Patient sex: M
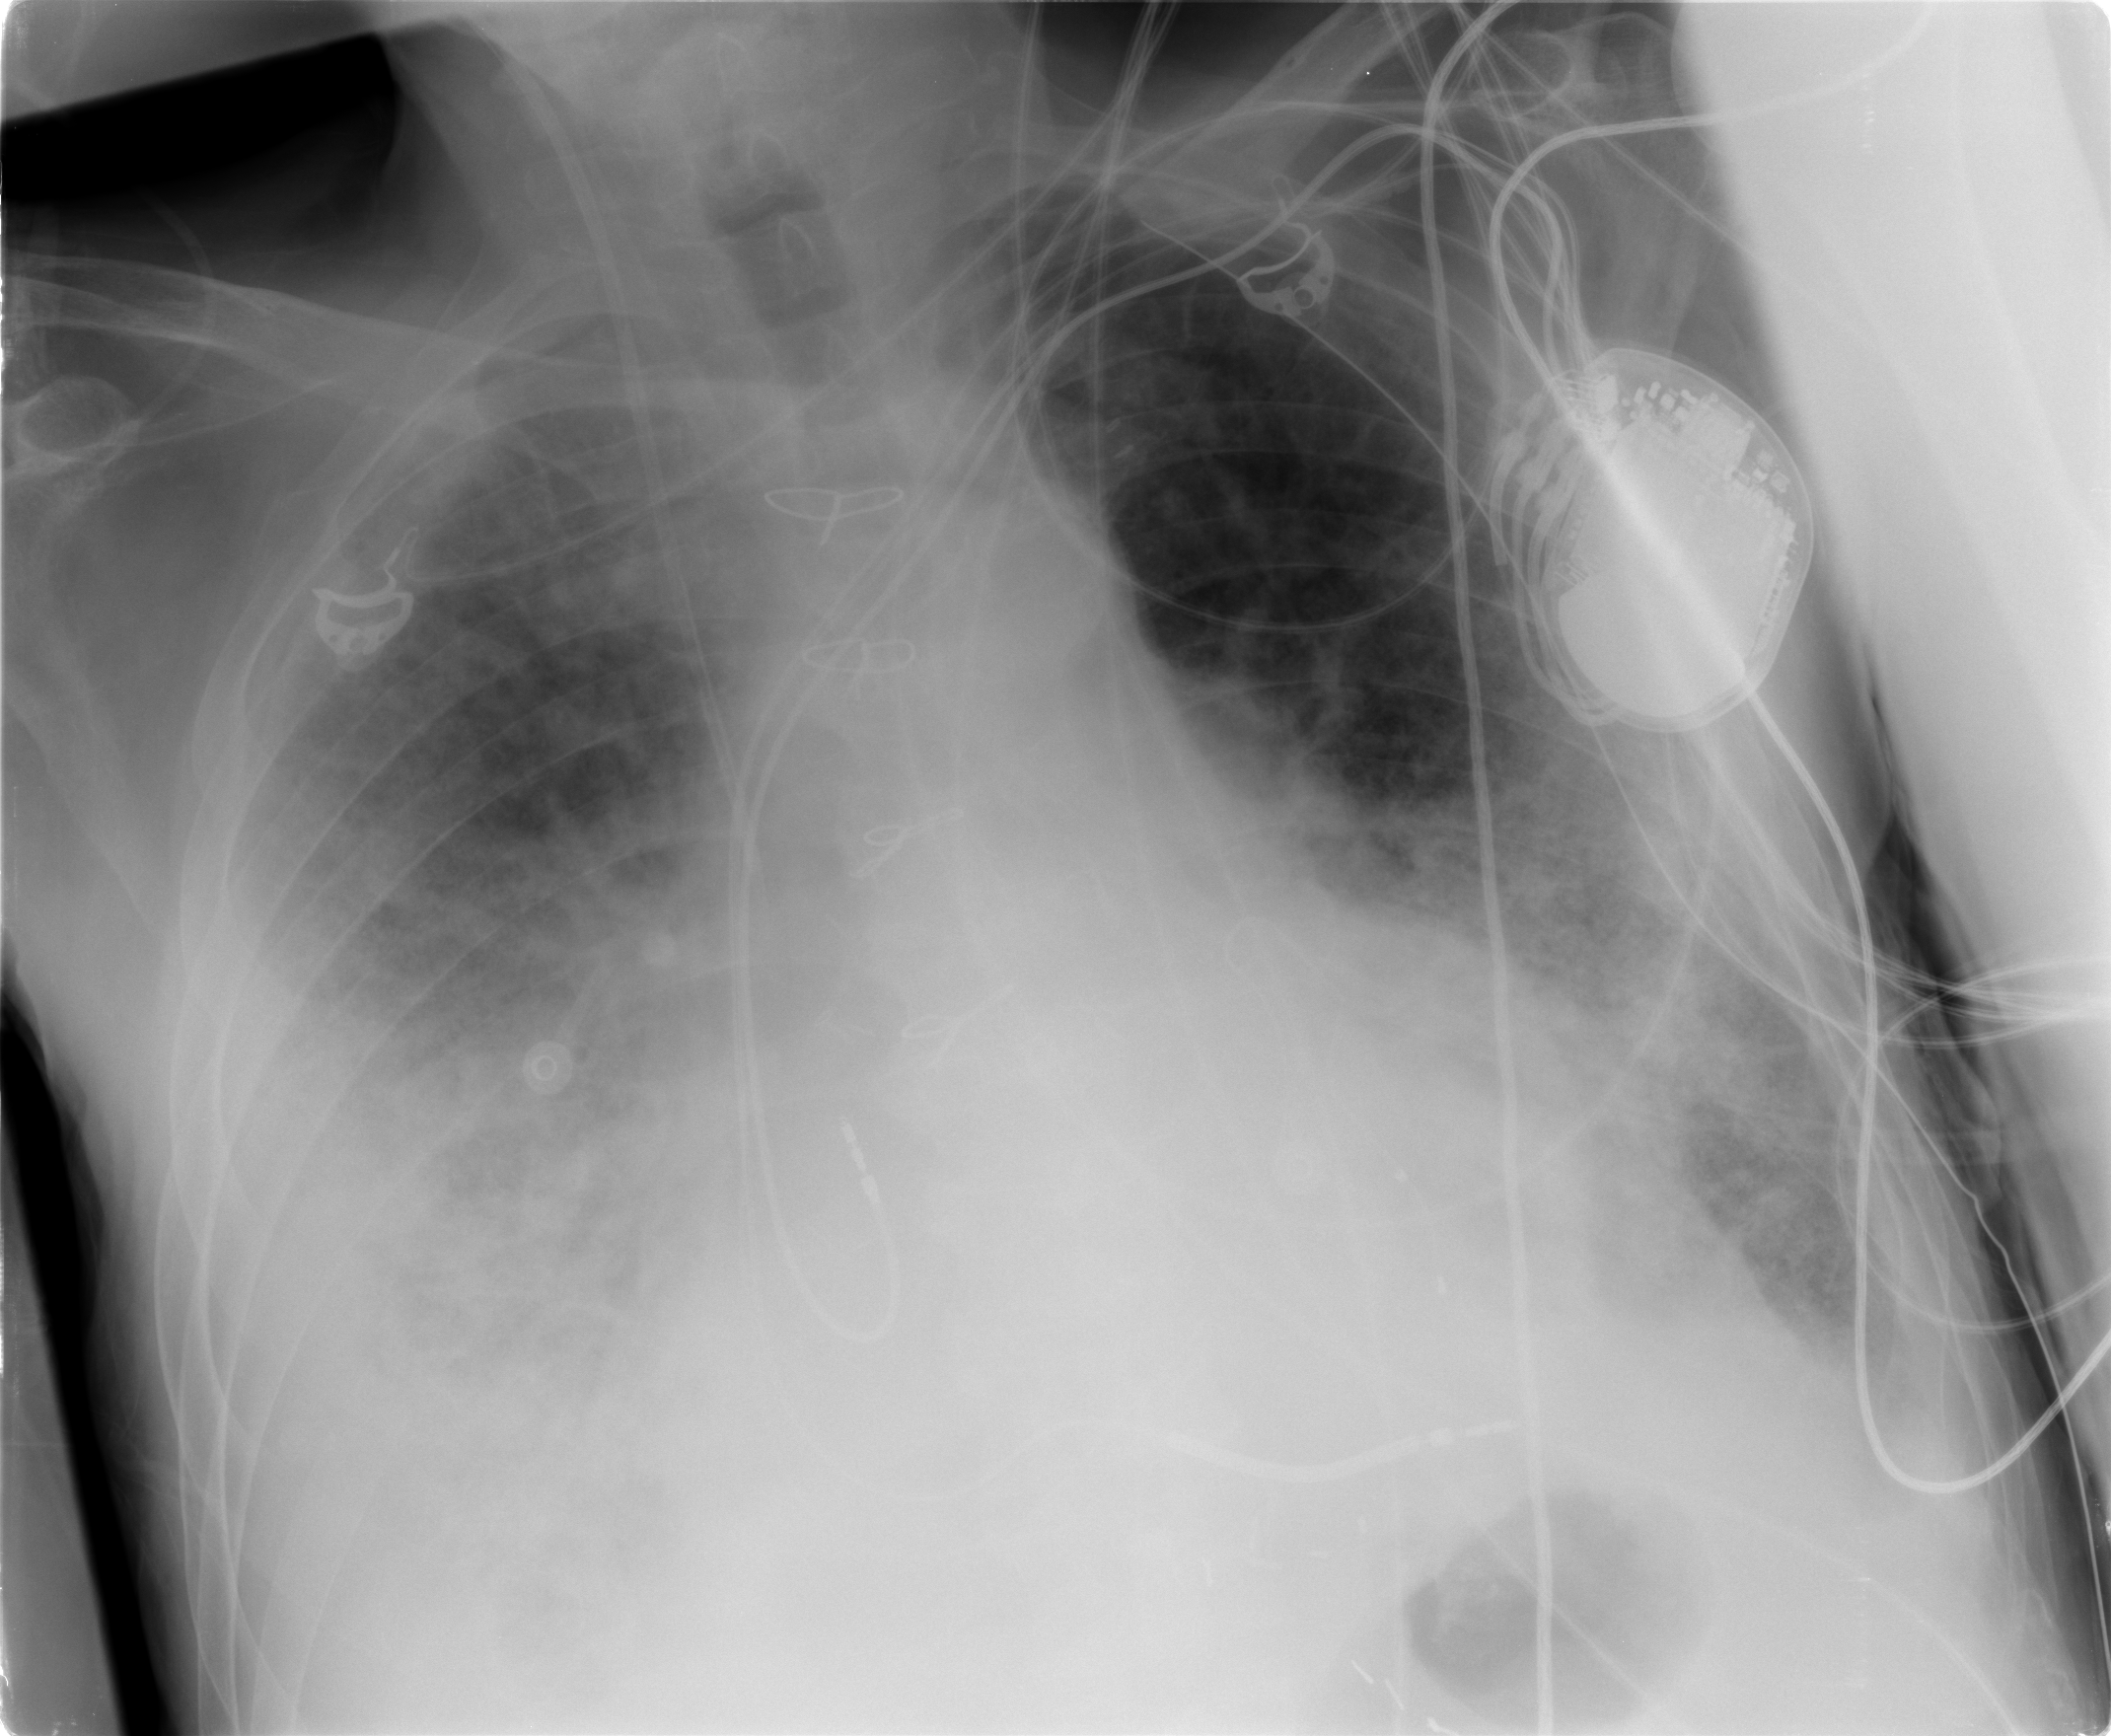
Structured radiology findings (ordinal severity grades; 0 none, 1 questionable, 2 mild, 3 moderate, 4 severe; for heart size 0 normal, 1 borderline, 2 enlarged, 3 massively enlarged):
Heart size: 2
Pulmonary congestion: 3
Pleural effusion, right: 2
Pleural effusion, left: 2
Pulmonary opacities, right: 3
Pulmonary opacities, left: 2
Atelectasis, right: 3
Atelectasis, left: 2